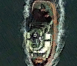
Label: Towing_vessel